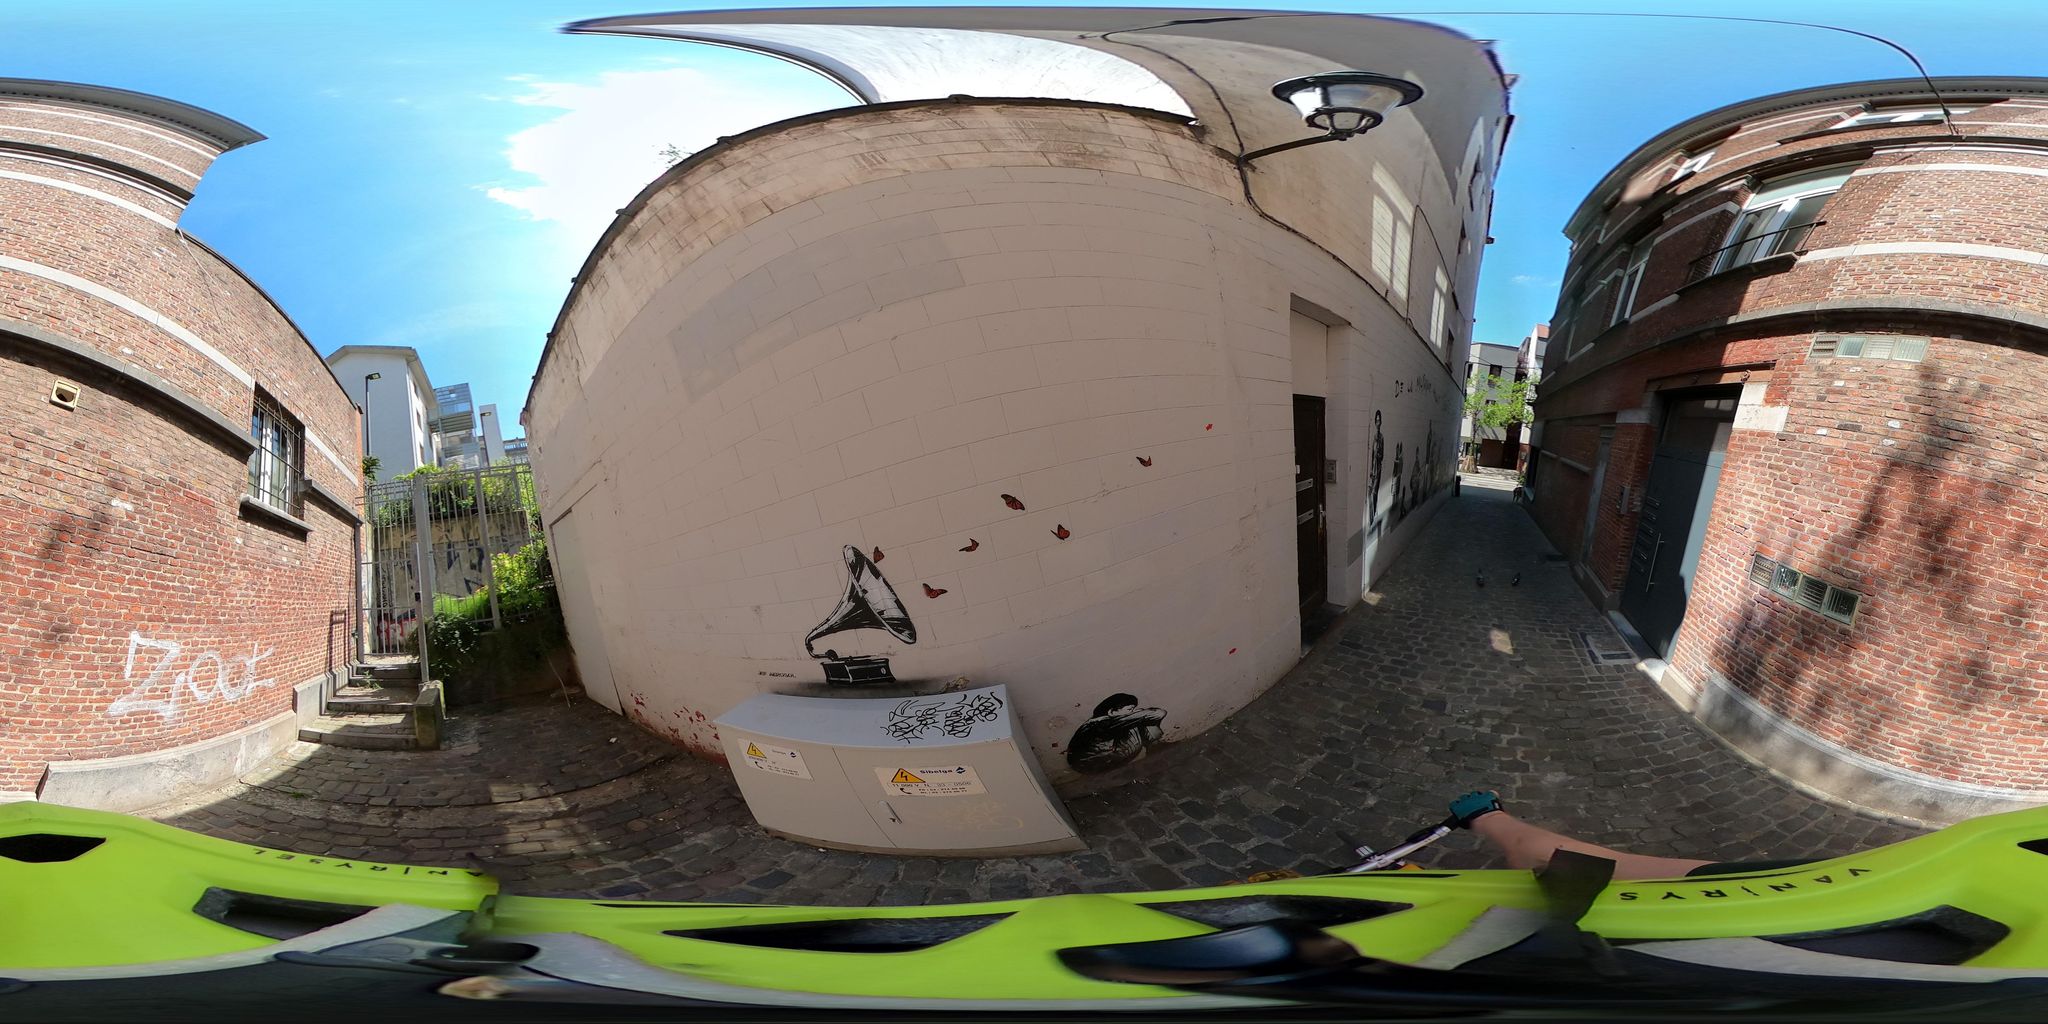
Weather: clear
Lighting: day
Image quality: good
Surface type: walking surface
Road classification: service, steps
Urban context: urban centre
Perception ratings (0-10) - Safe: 1.68, Lively: 7.77, Beautiful: 0.78, Boring: 2.36, Depressing: 8.37, Wealthy: 1.53